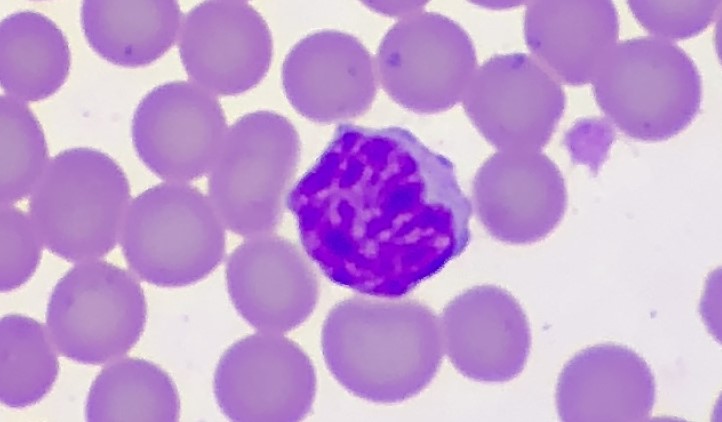
White blood cell type: Lymphocyte